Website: crate-barrel
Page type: delivery-shipping
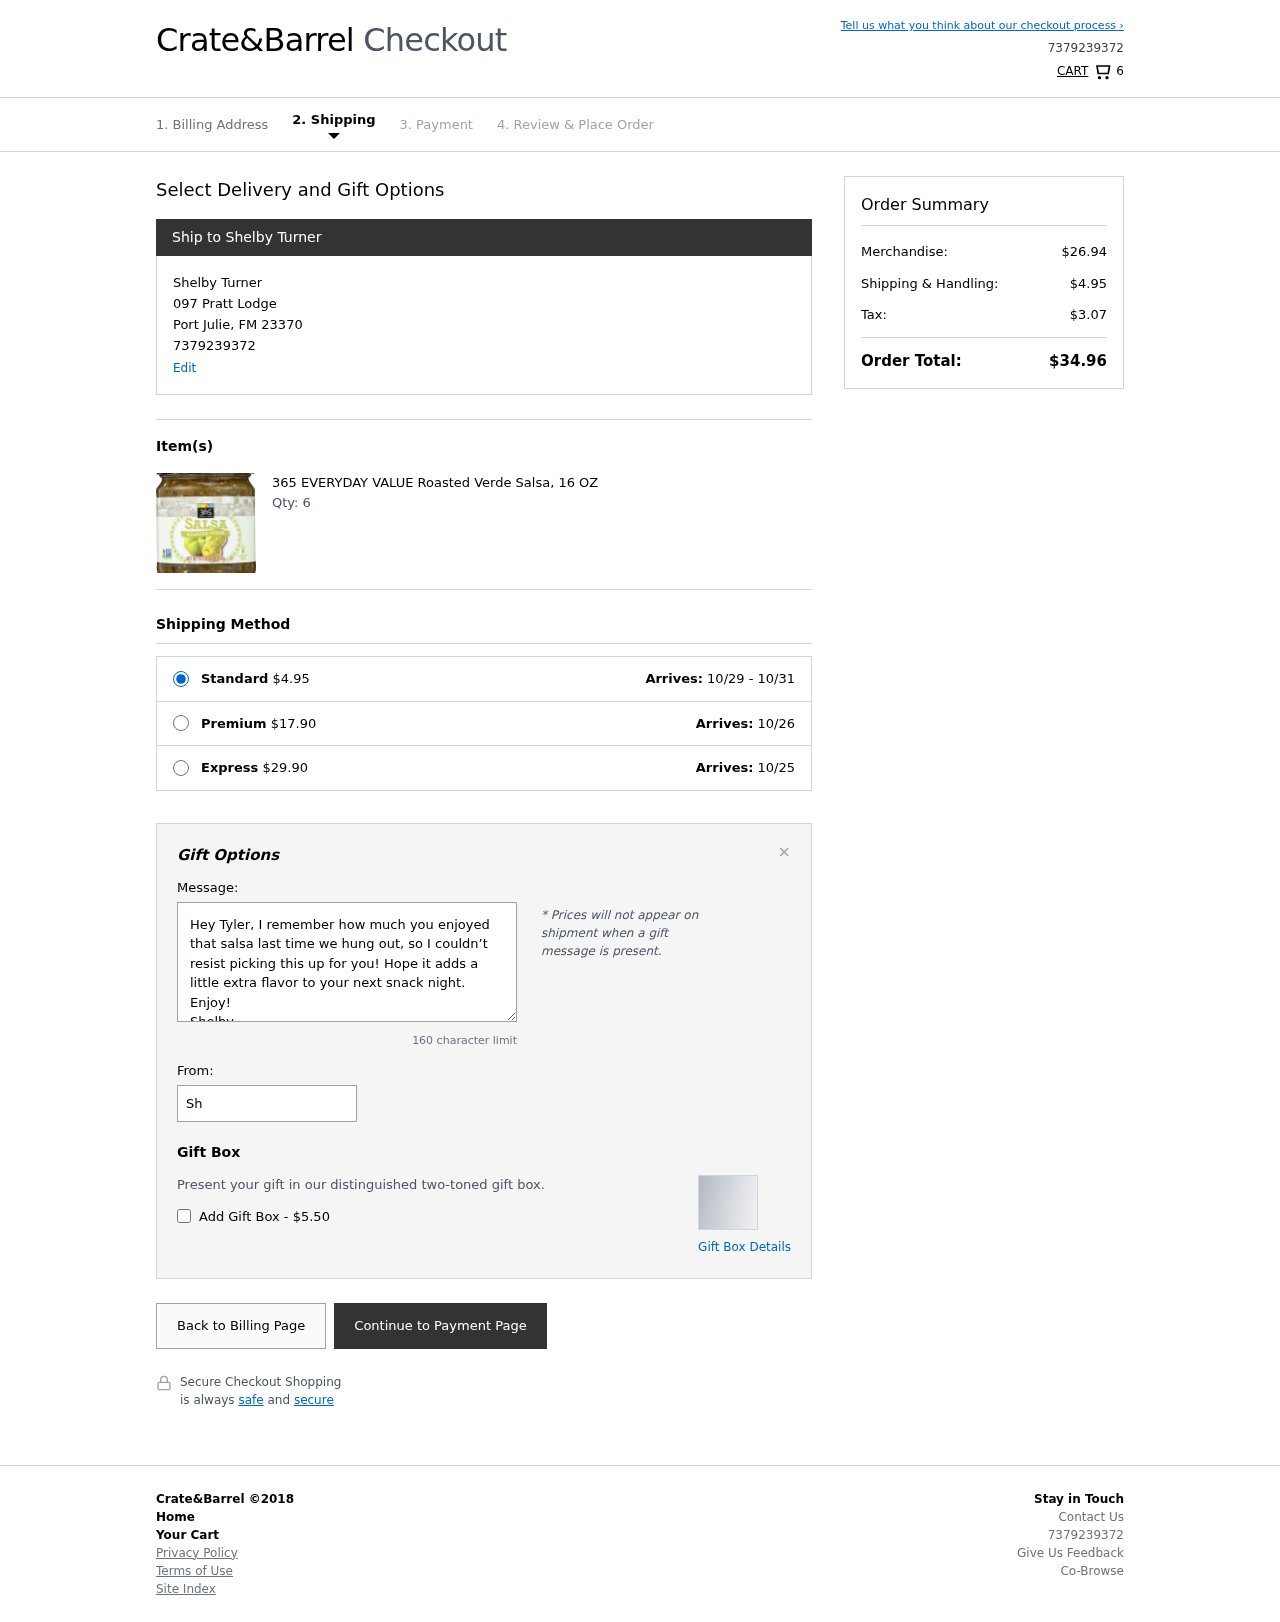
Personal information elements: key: PII_CITY
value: Port Julie
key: PII_FULLNAME
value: Shelby Turner
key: PII_PHONE
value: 7379239372
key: PII_POSTCODE
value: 23370
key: PII_STATE_ABBR
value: FM
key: PII_STREET
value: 097 Pratt Lodge
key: PII_FIRSTNAME
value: Shelby
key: PII_LASTNAME
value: Turner
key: PII_FULLNAME2
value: Shelby Turner
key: PII_FULLNAME3
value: Shelby Turner
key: PII_FIRSTNAME2
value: Shelby
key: PII_FIRSTNAME3
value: Shelby
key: PII_LASTNAME2
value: Turner
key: PII_LASTNAME3
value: Turner
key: PII_FIRSTNAME_DERIVED
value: Shelby
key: PII_LASTNAME_DERIVED
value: Turner
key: PII_FULLNAME_DERIVED
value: Shelby Turner
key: PII_NAME_FULL_DERIVED
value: Shelby Turner
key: PII_PHONE_LINE
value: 9372
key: PII_PHONE_SUFFIX
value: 9372
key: PII_PHONE2
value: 7379239372
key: PII_PHONE3
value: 7379239372
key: PII_PHONE_NUMERIC
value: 7379239372
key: PII_PHONE_LINE_NUMERIC
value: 9372
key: PII_PHONE_SUFFIX_NUMERIC
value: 9372
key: PII_PHONE2_NUMERIC
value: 7379239372
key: PII_PHONE3_NUMERIC
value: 7379239372
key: PII_PHONE_DIGITS
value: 7379239372
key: PII_PHONE_LAST4
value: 9372
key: PII_GIFT_MESSAGE
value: Hey Tyler, I remember how much you enjoyed that salsa last time we hung out, so I couldn’t resist picking this up for you! Hope it adds a little extra flavor to your next snack night. Enjoy!
Shelby
Product elements: key: PRODUCT1_NAME
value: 365 EVERYDAY VALUE Roasted Verde Salsa, 16 OZ
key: PRODUCT1_QUANTITY
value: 6
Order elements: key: ORDER_NUM_ITEMS
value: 6
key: ORDER_SHIPPING_COST
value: $4.95
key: ORDER_DELIVERY_DATE
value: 10/29 - 10/31
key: PREMIUM_SHIPPING_COST
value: $17.90
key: PREMIUM_DELIVERY_DATE
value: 10/26
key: EXPRESS_SHIPPING_COST
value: $29.90
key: EXPRESS_DELIVERY_DATE
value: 10/25
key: ORDER_SUBTOTAL
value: $26.94
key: ORDER_SHIPPING_COST2
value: $4.95
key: ORDER_TAX
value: $3.07
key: ORDER_TOTAL
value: $34.96